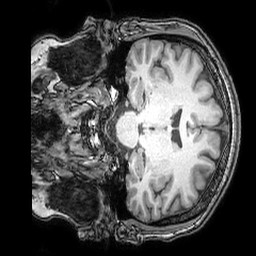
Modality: T1w
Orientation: coronal
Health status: ill
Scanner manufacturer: philips
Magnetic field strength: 3 T
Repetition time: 0.007 s
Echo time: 0.0035 s